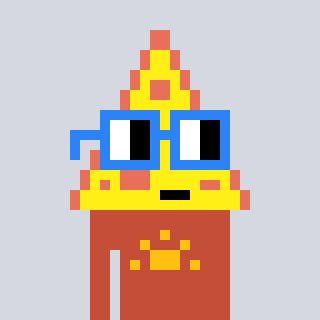
a pixel art character with square blue glasses, a pizza-shaped head and a rust-colored body on a cool background